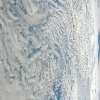
Label: cloud